Question: I'm intrested in getting the data of the google spelling fixer into my program.
For example when I print "my name si" the program search in google and return this:

"my name is"
I'm programming in c++ but I can learn another languge if it suits this kind of tasks more.
The general goal is to get info from the web into my programs.
How can I acomplish this mission?
Thenx in advance.
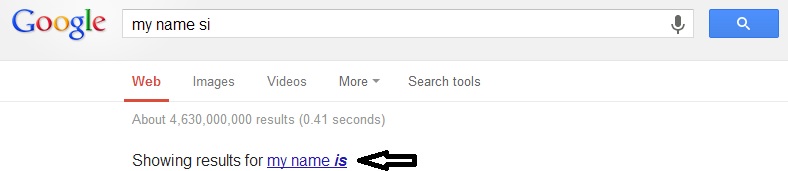
Answer: Refer to this article titled <URL> by Peter Norvig
Go through the "how it works section" for background knowledge